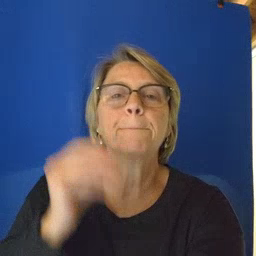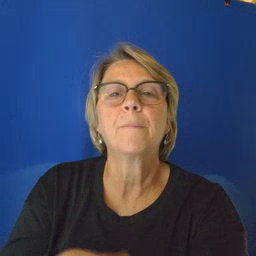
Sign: home